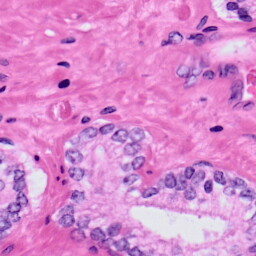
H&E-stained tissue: Prostate